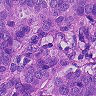
Metastatic tissue present: yes